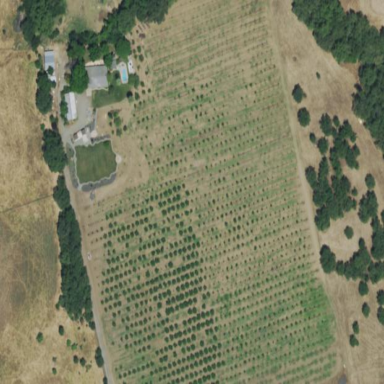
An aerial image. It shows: Orchard.